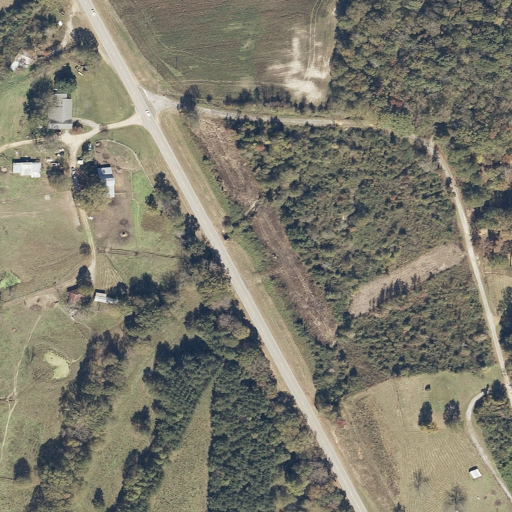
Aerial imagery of plain(s) in Mississippi named Clausel Hill Bottom containing pasture, deciduous forest, low intensity development, open development, woody wetlands, cultivated crops, mixed forest, medium intensity development, and shrub